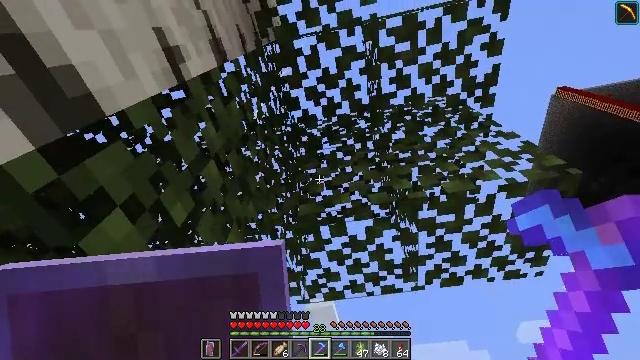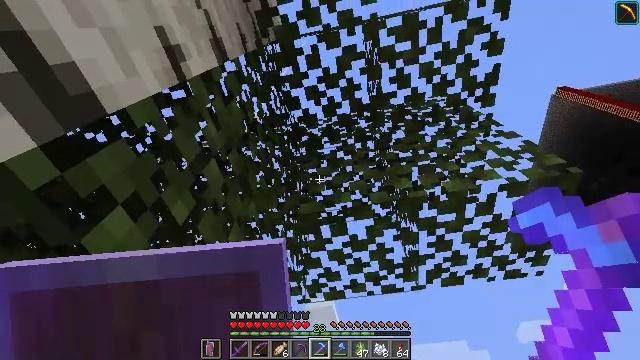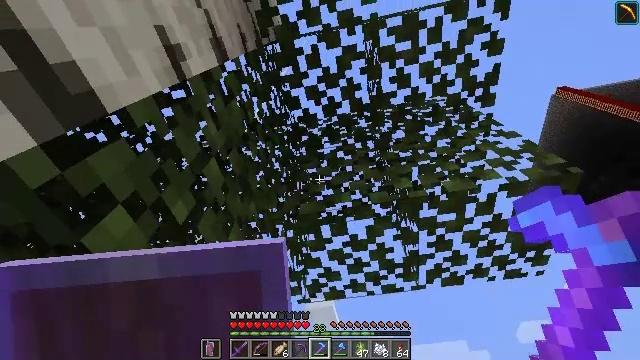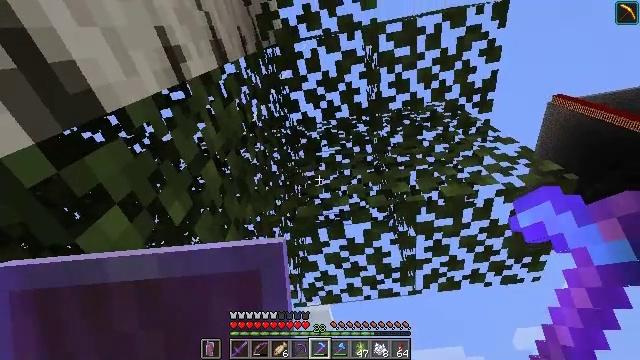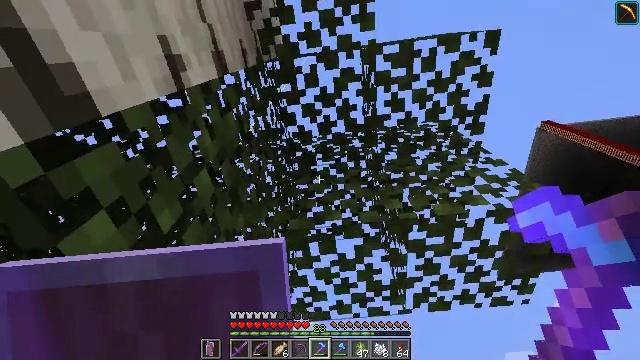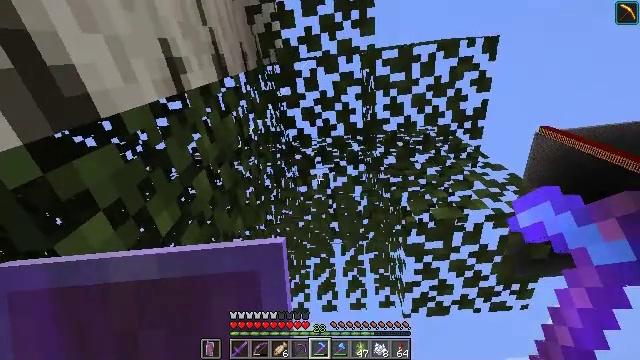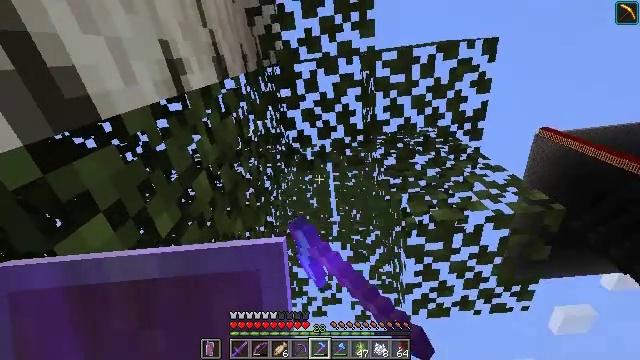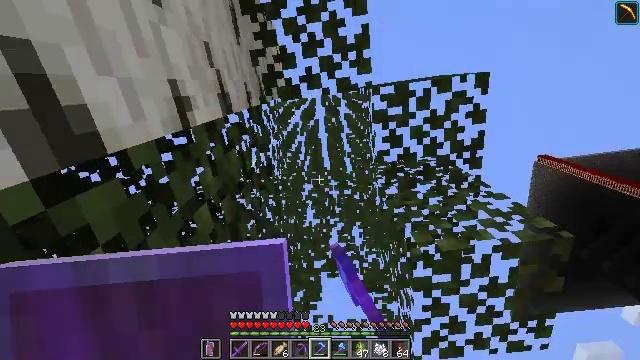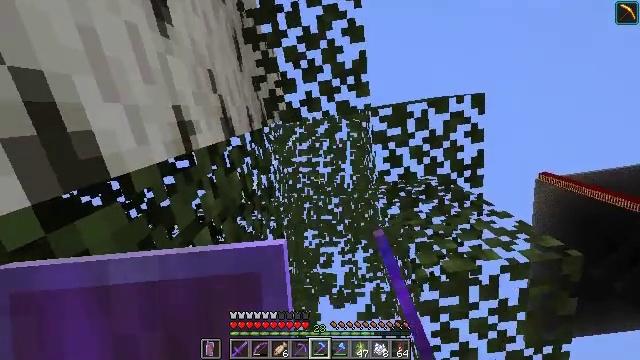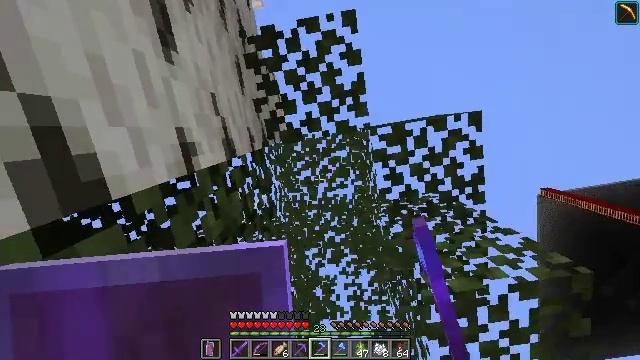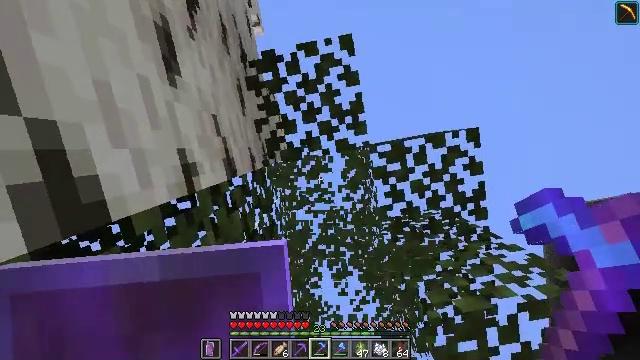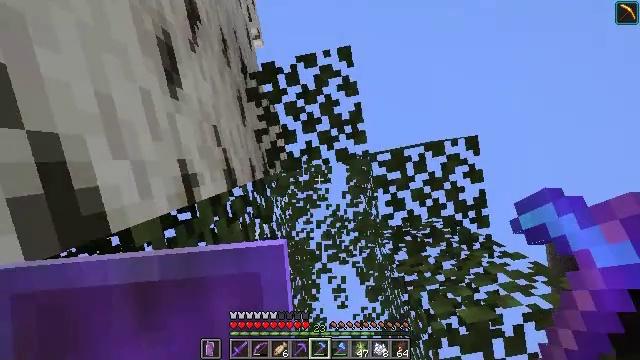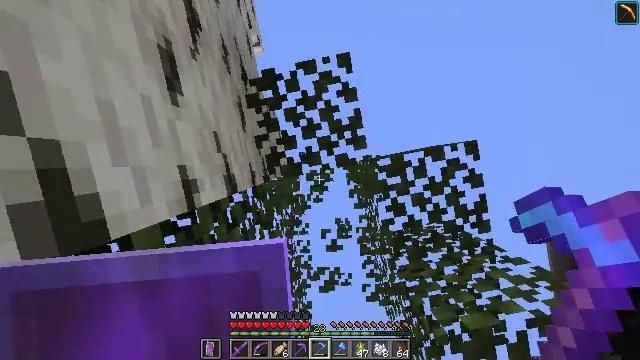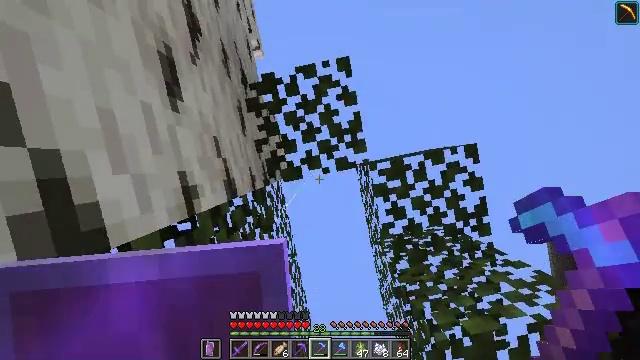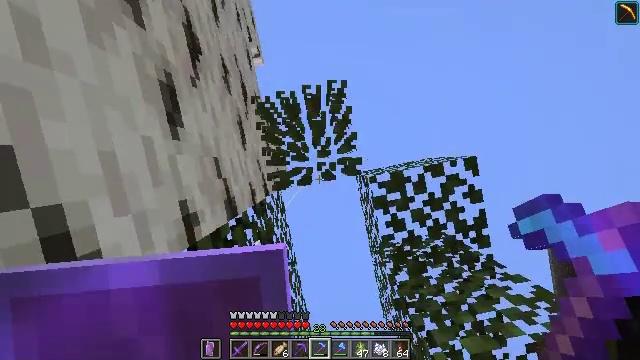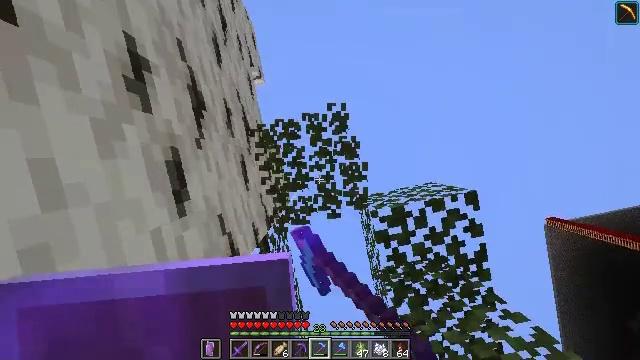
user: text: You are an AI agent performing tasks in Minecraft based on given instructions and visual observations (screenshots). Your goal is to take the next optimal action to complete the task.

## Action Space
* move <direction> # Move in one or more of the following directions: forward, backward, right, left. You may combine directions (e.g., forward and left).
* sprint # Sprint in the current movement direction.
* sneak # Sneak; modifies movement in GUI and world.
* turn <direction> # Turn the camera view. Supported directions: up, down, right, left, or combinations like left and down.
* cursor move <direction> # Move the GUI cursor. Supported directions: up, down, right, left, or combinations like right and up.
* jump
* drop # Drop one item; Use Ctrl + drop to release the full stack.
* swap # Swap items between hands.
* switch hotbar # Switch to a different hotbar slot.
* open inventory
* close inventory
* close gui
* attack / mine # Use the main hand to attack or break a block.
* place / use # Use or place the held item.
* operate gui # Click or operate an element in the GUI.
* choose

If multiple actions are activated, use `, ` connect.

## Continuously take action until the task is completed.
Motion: motion action
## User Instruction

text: Remove birch leaves from trees.
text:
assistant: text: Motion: no_op
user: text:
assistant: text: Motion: no_op
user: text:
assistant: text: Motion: no_op
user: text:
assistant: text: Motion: turn right and up
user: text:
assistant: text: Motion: attack / mine
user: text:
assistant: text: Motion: attack / mine
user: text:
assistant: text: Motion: turn up, attack / mine
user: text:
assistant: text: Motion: turn up, attack / mine
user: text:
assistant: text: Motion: turn up, attack / mine
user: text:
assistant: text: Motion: turn up, attack / mine
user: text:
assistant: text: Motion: turn up, attack / mine
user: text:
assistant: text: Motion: turn up, attack / mine
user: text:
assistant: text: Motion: move back, attack / mine
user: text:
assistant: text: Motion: move back, attack / mine
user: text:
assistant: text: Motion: move back, attack / mine
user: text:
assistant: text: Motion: attack / mine
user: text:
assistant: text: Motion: attack / mine
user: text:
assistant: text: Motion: attack / mine
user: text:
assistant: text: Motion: turn down, attack / mine
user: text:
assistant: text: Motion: turn down, attack / mine
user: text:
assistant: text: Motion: turn right and down, attack / mine
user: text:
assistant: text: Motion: turn right and down, attack / mine
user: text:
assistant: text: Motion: turn right and down, attack / mine
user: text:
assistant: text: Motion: turn right and down, attack / mine
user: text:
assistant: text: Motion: turn right, attack / mine
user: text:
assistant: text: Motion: attack / mine
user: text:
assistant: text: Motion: attack / mine
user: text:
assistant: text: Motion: attack / mine
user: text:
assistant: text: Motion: turn right and up, attack / mine
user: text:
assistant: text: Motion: attack / mine